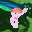
Label: 8